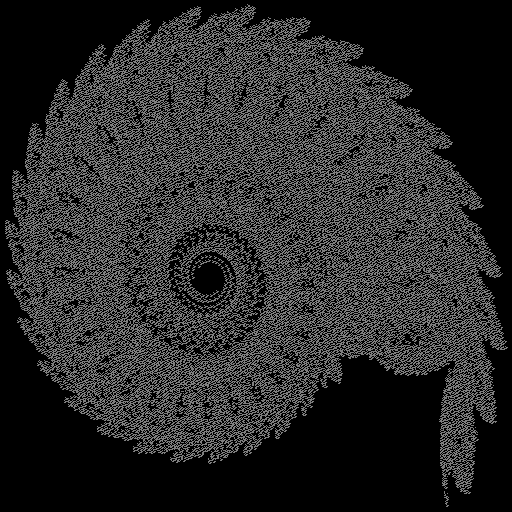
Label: ammonite